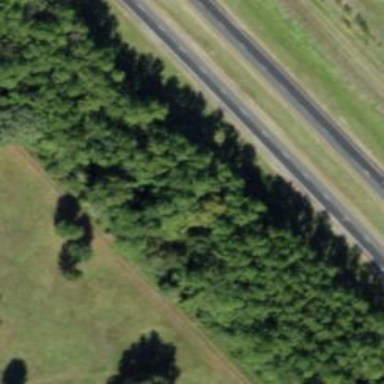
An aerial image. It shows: Mixed leaf woodland.